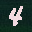
Label: 4